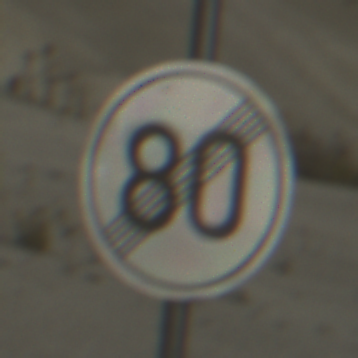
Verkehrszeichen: EndeGeschwindigkeit80
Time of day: MorningAfternoon
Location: Outdoor (Beach)
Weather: PartlyCloudy
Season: NotSpecified
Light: Natural